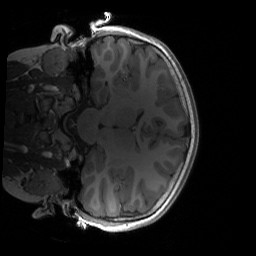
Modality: T1w
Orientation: coronal
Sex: female
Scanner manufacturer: siemens
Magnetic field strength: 3 T
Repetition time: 1.9 s
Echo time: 0.00243 s